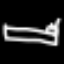
Label: bed